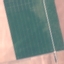
Land use / land cover class: AnnualCrop